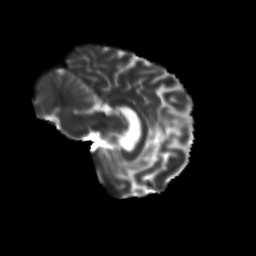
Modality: T2w
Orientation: sagittal
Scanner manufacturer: siemens
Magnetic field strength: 3 T
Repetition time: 9.2 s
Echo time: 0.084 s